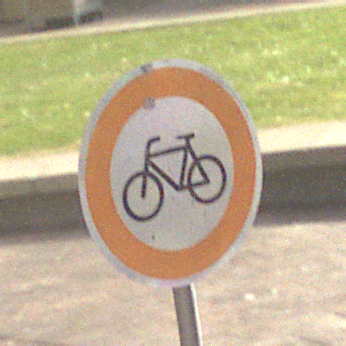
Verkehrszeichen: VerbotRadverkehr
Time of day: MorningAfternoon
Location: Outdoor (Urban)
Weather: PartlyCloudy
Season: NotSpecified
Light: Natural